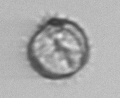
Label: Protoperidinium